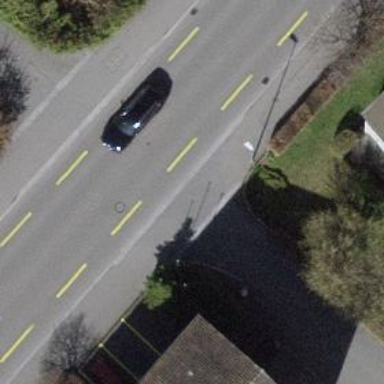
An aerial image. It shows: Residential road with asphalt surface and no sidewalk.